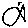
Label: fish